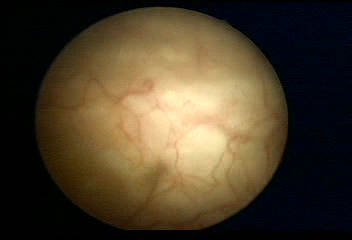
Modality: WLC
Class: Normal mucosa
Bladder cancer association: No